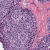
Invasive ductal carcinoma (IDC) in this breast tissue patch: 0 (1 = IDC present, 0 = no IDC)